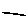
Label: line